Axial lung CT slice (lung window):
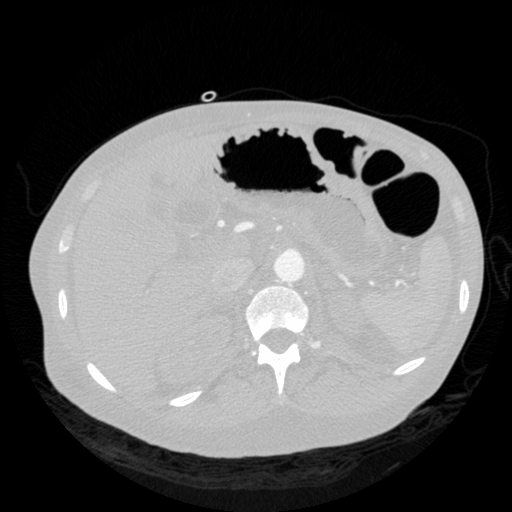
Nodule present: no